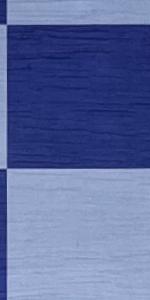
Label: Empty